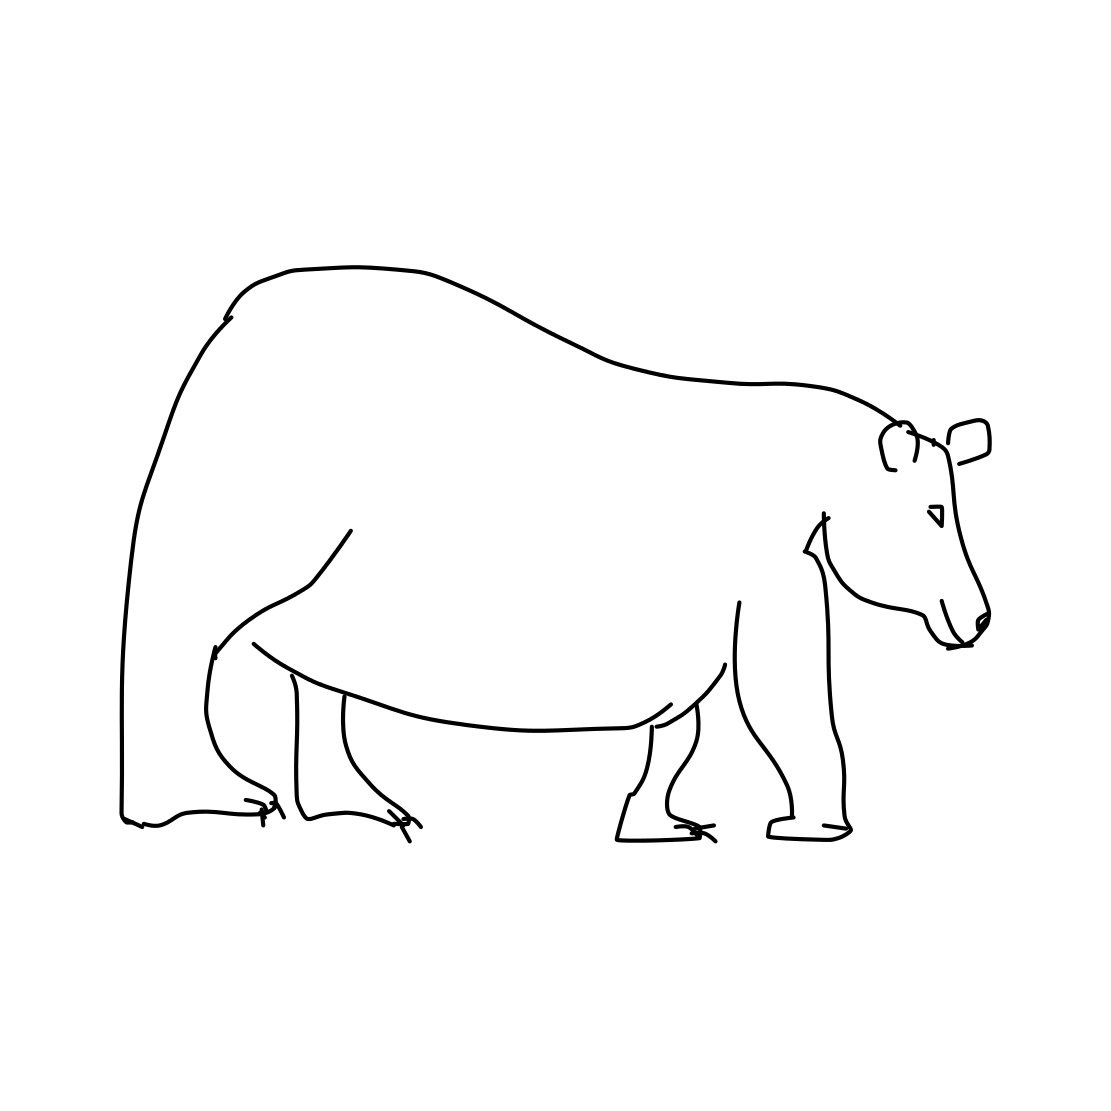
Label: bear (animal)